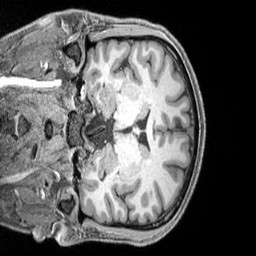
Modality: T1w
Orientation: coronal